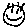
Label: smiley face